Question: I wass wondering why I can't setup an enviroment with Netbeans 6.9.1 in combination with Tomcat 5.5 and Java 1.5.

I can only choose for Java 1.4. Is this a restriction of Netbeans? In the past this web application has run under Myeclipse tomcat 5.5 and Java 1.5. But because of the huge memory issues of myeclipse I want to try Netbeans.
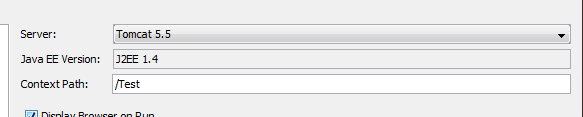
Answer: The JSEE 1.4 means not Java 1.4 it means the Java Enterprise Version 1.4 (Servlet 2.3).
You can use JSEE 1.4 with Java 5 or 6.